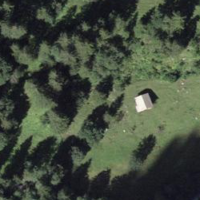
EUNIS habitat code: 44
Species observed at this site:
Cypripedium calceolus